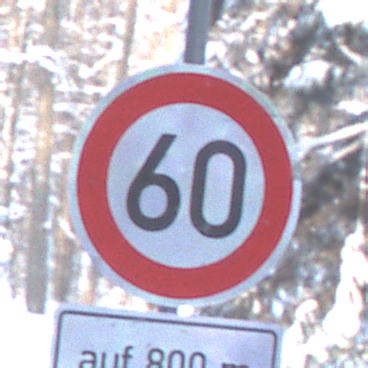
Verkehrszeichen: Geschwindigkeit60
Zusatzzeichen unten: LaengeEinerStrecke5
Umgebung: Outdoor, Nature
Tageszeit: MorningAfternoon
Wetter: Clear
Licht: Natural
Jahreszeit: Winter
Kontrast: LowContrast